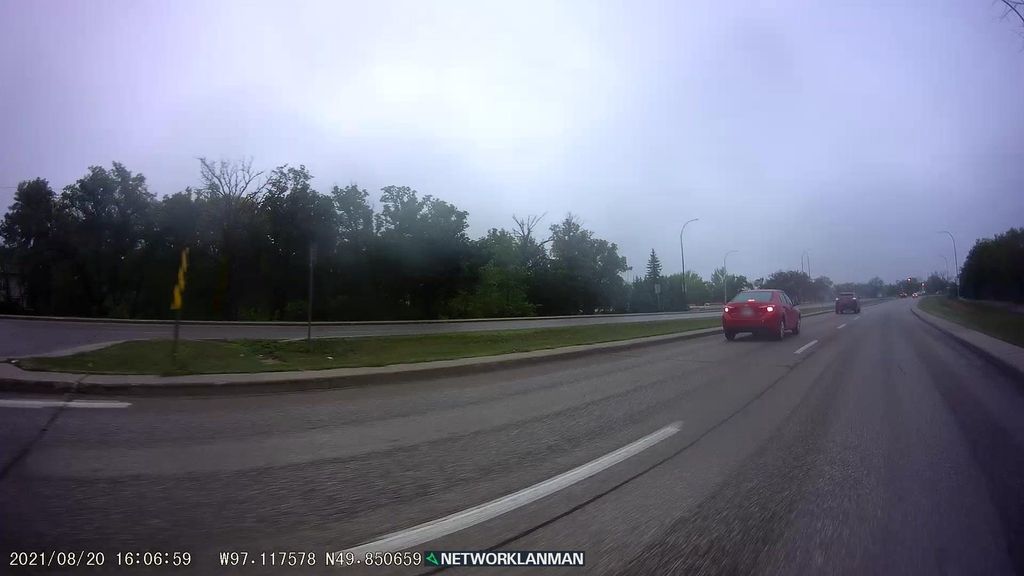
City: winnipeg